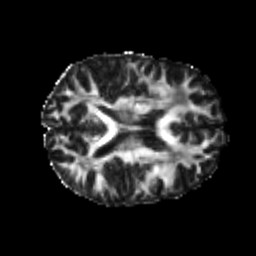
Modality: FA
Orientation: axial
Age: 20
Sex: male
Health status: healthy
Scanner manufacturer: philips
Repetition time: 7.391 s
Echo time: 0.08599 s